Interaction volume radius: 10 \u00c5
Interaction volume height: 15 \u00c5
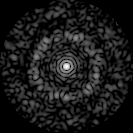
Disorder parameter: 0.8511